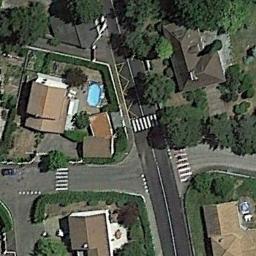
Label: intersection